Field crop: maize
Growth stage: 1
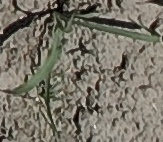
Species: sorghum